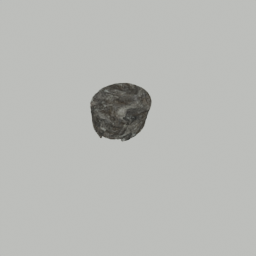
Label: nature